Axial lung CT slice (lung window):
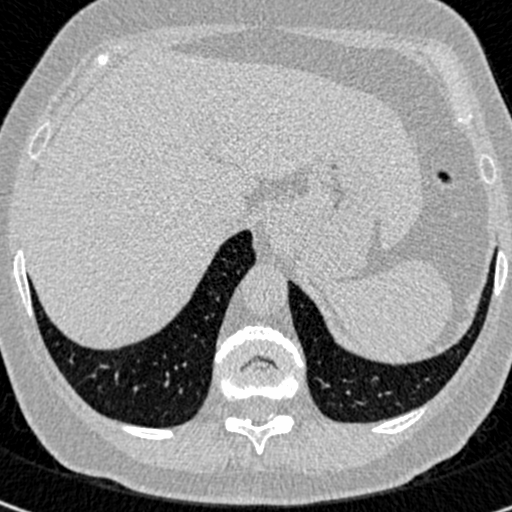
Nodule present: no